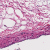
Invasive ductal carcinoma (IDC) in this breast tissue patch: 0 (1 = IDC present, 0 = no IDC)